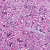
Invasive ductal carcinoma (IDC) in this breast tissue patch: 0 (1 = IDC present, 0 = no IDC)